Question: I use the 'GridBagLayout' for creating a panel.
I would like the delete icon on the right corner of the panel. However, if the 'JTextArea' is not added to the panel, the delete icon will shift to the left.
How to do it properly?

There is my code for GridBagLayout panel setting
'''
public void setting() {
try {
this.setLayout(new GridBagLayout());
c = new GridBagConstraints();
c.anchor = GridBagConstraints.WEST;
c.fill = GridBagConstraints.BOTH;
c.weightx = 1.0; // **** comment this line out to see effect ****
c.weighty = 1.0; // **** comment this line out to see effect ****
this.setBorder(BorderFactory.createLineBorder(Color.black));
addMouseListener(this);
buildTopJPane();
setVisible(true);
} catch (Exception err) {
Utility.DisplayErrorMsg(pageErrorPrefix + err.getMessage().toString());
}
}
'''
There is the code for adding components into the panel
'''
private void buildTopJPane() {
try {
c.gridx = 0;
c.gridy = 0;
c.fill = GridBagConstraints.NONE;
this.add(setAttonIconCreator(), c);
c.gridx = 5;
c.gridy = 0;
c.gridwidth = 4;
this.add(setDeleteIcon(), c);
c.gridx = 0;
c.gridy = 1;
c.gridwidth = 4;
this.add(setPageDateLabel(), c);
if (thisComment.content != null) {
if (thisComment.content.length() > 0)
c.gridx = 0;
c.gridy = 2;
c.gridwidth = 4;
this.add(setContent(), c);
}
} catch (Exception err) {
Utility.DisplayErrorMsg(pageErrorPrefix + err.getMessage().toString());
}
}
'''
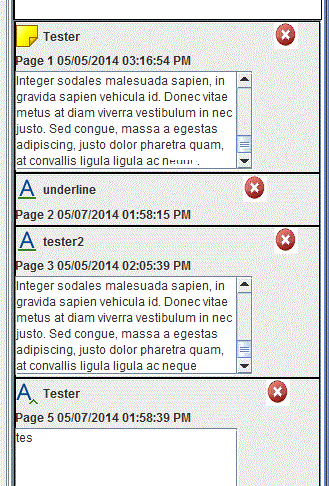
Answer: Use a combination of 'weightx' and 'anchor' on the delete icon.
For example, try using 'weightx = 1' and 'anchor = GridBagConstraints.WEST'. Note, this will also push the other content to the left.
You could also try using 'weightx = 1' on the comment panel instead.
You may also find better use of 'gridwidth' and cell placement allows you to overlap components across columns which will give you a better result.
Don't forget to reset the constraints before you use them on the next component.